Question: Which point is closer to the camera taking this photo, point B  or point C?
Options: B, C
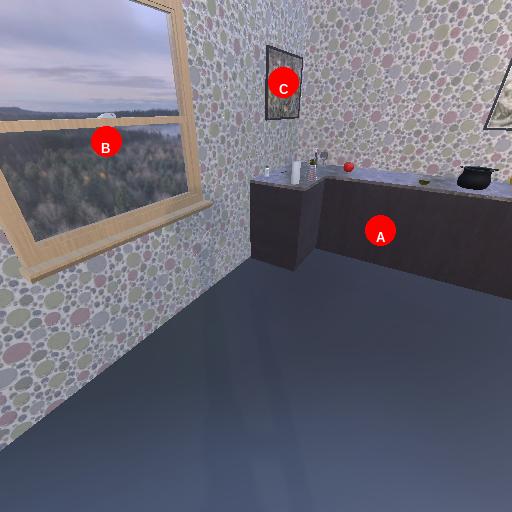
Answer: B